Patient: sex M, age 71
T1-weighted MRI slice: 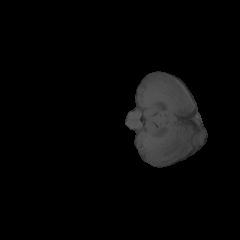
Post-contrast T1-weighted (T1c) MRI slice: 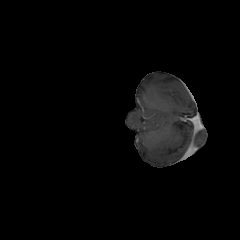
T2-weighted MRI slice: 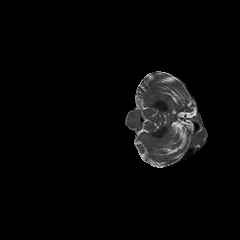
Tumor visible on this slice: no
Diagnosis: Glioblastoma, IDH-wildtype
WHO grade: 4